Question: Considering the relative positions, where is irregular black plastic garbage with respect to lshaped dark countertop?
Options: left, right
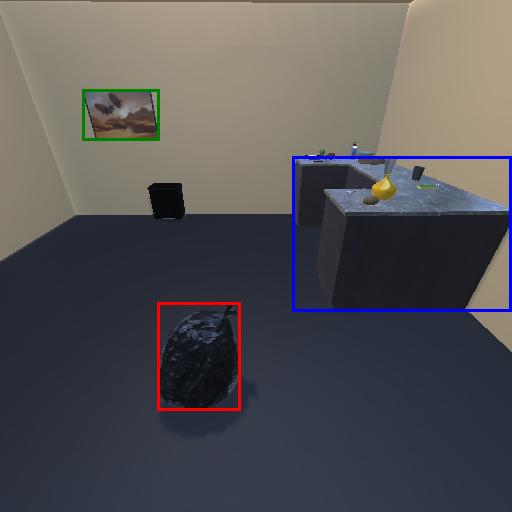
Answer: left